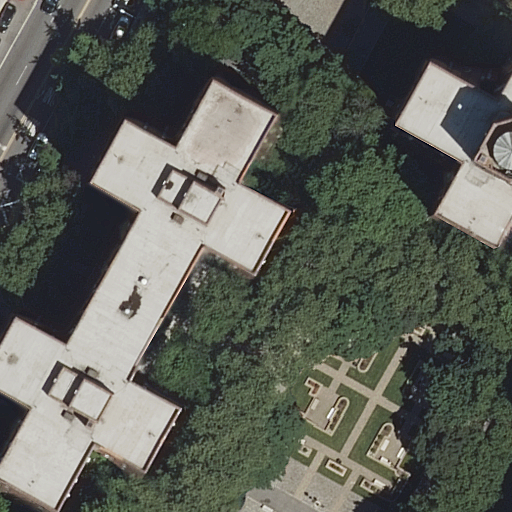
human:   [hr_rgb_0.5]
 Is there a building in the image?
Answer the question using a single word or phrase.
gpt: yes

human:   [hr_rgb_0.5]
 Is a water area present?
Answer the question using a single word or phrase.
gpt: no

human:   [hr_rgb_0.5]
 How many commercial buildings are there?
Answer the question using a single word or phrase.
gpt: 0

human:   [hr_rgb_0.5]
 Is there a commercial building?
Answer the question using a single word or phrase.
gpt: no

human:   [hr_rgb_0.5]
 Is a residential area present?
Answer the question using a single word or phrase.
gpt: yes

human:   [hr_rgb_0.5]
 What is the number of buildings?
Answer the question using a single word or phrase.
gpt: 2

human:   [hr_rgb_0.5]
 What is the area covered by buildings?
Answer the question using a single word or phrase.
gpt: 484m2

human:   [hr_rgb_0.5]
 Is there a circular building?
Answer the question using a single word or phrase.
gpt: no

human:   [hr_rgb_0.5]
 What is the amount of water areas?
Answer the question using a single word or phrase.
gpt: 0

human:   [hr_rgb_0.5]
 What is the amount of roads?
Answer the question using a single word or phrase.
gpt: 1

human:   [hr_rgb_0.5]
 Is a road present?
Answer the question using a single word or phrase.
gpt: yes

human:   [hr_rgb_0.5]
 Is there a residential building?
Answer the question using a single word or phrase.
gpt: yes

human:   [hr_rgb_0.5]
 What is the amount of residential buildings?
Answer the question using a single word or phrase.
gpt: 2

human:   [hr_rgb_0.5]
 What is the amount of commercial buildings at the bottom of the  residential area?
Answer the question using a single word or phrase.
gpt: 0

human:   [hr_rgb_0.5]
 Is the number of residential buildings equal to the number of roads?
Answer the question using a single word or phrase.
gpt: no

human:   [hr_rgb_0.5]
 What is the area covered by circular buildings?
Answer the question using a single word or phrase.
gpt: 0m2

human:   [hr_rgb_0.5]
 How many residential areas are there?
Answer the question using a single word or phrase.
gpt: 1

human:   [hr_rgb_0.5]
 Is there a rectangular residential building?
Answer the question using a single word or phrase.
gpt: yes

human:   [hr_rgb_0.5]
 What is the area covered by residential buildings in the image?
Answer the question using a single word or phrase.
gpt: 484m2

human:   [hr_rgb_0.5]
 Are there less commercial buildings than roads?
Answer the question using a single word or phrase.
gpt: yes

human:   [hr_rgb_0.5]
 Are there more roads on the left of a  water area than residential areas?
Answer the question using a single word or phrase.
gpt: no

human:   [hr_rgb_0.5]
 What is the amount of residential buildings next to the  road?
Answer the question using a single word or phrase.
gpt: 2

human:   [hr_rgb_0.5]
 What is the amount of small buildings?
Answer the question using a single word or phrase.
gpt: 1

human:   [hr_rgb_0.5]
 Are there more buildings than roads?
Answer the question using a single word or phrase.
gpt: yes

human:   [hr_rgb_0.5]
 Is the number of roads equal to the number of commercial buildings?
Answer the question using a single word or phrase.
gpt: no

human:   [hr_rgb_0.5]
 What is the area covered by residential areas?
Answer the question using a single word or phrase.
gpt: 193m2

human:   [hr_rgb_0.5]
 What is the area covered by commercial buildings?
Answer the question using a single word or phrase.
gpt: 0m2

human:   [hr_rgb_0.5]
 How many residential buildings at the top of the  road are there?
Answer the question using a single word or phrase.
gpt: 0

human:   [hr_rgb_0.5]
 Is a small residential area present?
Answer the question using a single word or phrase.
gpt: no

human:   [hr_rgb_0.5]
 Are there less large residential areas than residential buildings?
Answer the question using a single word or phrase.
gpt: yes

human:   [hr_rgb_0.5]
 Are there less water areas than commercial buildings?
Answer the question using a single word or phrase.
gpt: no

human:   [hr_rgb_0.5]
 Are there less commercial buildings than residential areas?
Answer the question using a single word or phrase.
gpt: yes

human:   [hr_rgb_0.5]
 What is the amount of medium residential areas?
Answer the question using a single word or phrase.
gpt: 1

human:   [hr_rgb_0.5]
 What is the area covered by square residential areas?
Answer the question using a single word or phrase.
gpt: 0m2

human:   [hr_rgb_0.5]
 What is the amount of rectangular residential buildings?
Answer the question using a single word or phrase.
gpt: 1

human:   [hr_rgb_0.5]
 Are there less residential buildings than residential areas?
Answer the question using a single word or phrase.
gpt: no

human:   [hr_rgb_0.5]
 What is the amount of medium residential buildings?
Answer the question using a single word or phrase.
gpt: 1

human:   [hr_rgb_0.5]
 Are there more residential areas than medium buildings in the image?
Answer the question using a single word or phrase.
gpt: no

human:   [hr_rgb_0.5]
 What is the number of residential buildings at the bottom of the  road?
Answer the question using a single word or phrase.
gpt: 1

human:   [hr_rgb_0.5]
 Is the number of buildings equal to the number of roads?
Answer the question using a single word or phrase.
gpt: no

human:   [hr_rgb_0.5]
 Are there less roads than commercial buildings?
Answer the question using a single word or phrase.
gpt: no

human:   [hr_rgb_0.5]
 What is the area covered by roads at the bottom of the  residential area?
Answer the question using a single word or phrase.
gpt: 0m2

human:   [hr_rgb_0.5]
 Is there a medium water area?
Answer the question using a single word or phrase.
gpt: no

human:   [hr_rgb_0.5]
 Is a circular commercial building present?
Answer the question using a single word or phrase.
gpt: no

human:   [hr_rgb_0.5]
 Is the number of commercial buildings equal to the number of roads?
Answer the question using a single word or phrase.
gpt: no

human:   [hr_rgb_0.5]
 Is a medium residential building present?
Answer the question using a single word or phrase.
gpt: yes

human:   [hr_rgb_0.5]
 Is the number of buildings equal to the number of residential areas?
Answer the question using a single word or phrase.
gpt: no

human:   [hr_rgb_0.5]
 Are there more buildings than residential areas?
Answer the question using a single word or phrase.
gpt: yes

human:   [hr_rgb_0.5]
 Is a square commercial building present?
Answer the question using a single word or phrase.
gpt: no

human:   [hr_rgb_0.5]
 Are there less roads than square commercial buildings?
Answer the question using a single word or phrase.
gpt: no

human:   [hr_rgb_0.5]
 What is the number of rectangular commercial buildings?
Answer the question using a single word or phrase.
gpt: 0

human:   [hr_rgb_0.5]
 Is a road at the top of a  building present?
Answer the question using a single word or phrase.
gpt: yes

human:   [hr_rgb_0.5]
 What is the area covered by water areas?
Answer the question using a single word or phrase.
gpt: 0m2

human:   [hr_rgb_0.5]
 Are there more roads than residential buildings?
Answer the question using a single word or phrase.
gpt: no

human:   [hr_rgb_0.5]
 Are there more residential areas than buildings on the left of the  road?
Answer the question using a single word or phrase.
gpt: yes

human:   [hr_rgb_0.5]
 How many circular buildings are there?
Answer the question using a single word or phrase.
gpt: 0

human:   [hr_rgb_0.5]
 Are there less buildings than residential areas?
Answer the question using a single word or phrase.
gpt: no

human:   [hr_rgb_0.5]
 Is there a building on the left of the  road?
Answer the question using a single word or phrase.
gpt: no

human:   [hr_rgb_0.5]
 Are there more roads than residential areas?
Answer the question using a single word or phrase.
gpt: no

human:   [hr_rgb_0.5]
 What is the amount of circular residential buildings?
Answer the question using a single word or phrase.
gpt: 0

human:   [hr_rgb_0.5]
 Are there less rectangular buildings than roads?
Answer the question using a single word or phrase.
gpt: no

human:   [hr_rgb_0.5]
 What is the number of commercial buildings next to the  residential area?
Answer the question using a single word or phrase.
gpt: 0

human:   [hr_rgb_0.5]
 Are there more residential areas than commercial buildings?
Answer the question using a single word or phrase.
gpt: yes

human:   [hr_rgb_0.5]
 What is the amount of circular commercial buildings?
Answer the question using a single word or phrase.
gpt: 0